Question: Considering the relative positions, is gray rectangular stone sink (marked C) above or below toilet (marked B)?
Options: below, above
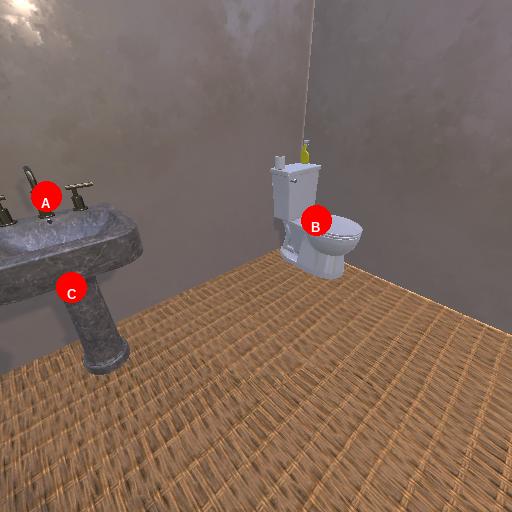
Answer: below